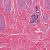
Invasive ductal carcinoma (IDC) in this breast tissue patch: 0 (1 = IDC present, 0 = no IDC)